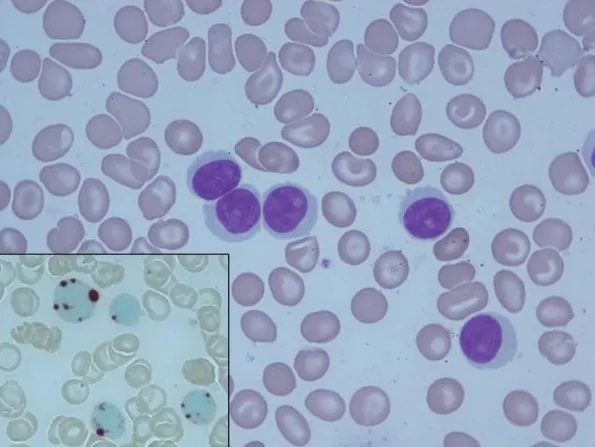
Peripheral blood smear showing medium sized lymphoid cells, with oval nucleus, a visible nucleolus and moderate amount of basophilic agranular cytoplasm (Jenner-Giemsa, 1000x). Inset Lymphoid cells showing, dot-like staining with acid phosphatase, 1000x).
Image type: pathology (giemsa)